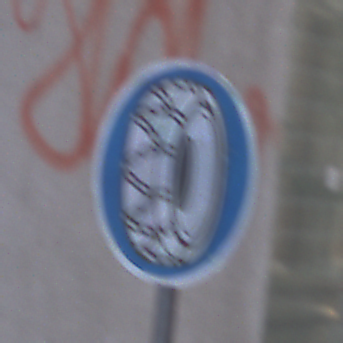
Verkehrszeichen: SchneekettenVorgeschrieben
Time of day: MorningAfternoon
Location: Outdoor (Urban)
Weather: PartlyCloudy
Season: NotSpecified
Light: Natural